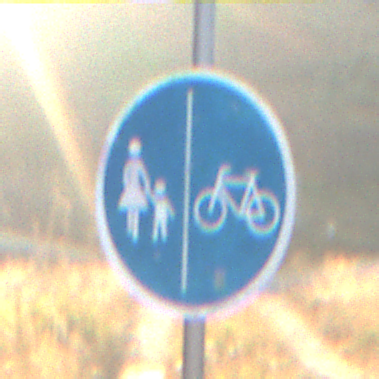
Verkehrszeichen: GetrennterRadUndGehwegRadwegRechts
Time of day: SunriseSunset
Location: Outdoor (Nature)
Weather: Clear
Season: NotSpecified
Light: Natural